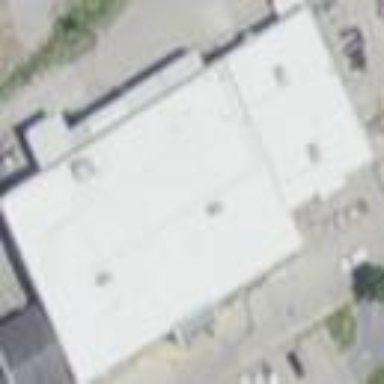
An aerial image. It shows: Retail building that serves as country store.